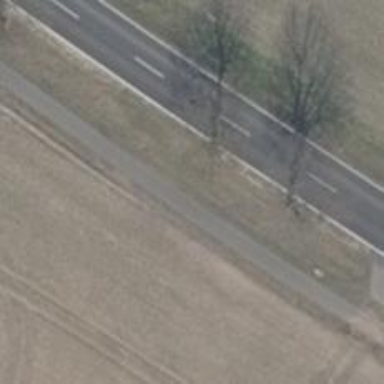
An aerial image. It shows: Asphalt path.